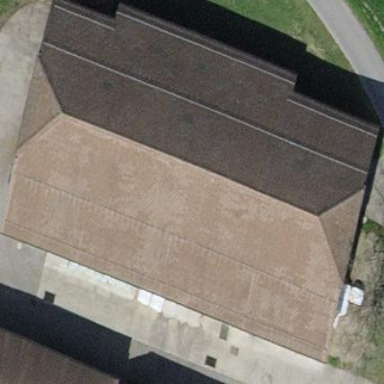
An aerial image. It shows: Farm auxiliary building with half-hipped roof shape.